Question: StackOverflow uses the GZip encoding on all of their pages; the same seems to be true for their websocket traffic since it seems completely obfuscated.

How/What would they use to achieve this; rather what would I need to do to achieve the same since my websocket server is hosted on its own separate server without IIS etc?
Worth noting too that the 'http compression' is not set on their websocket connection request either.
---
Full log screenshot: <URL>
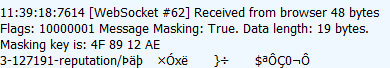
Answer: According to RFC6455, WebSocket payload from client to server MUST be masked, server to client MUST NOT be masked. The masking is done by XORring payload with 32 Bit mask .. the value you see in your log.
There is a WS extension in the cooking that provides frame-based compression (deflate). This has nothing to do with masking. Payload with per-frame-compression active compresses payload, and then masks payload (client to server).